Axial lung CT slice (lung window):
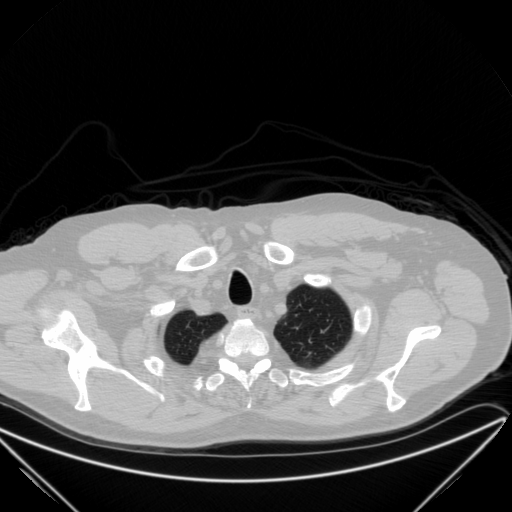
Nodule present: no